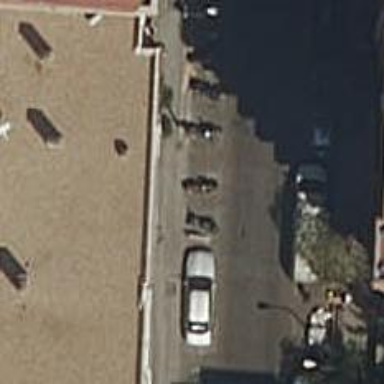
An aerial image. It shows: Motorcycle parking area.